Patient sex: M
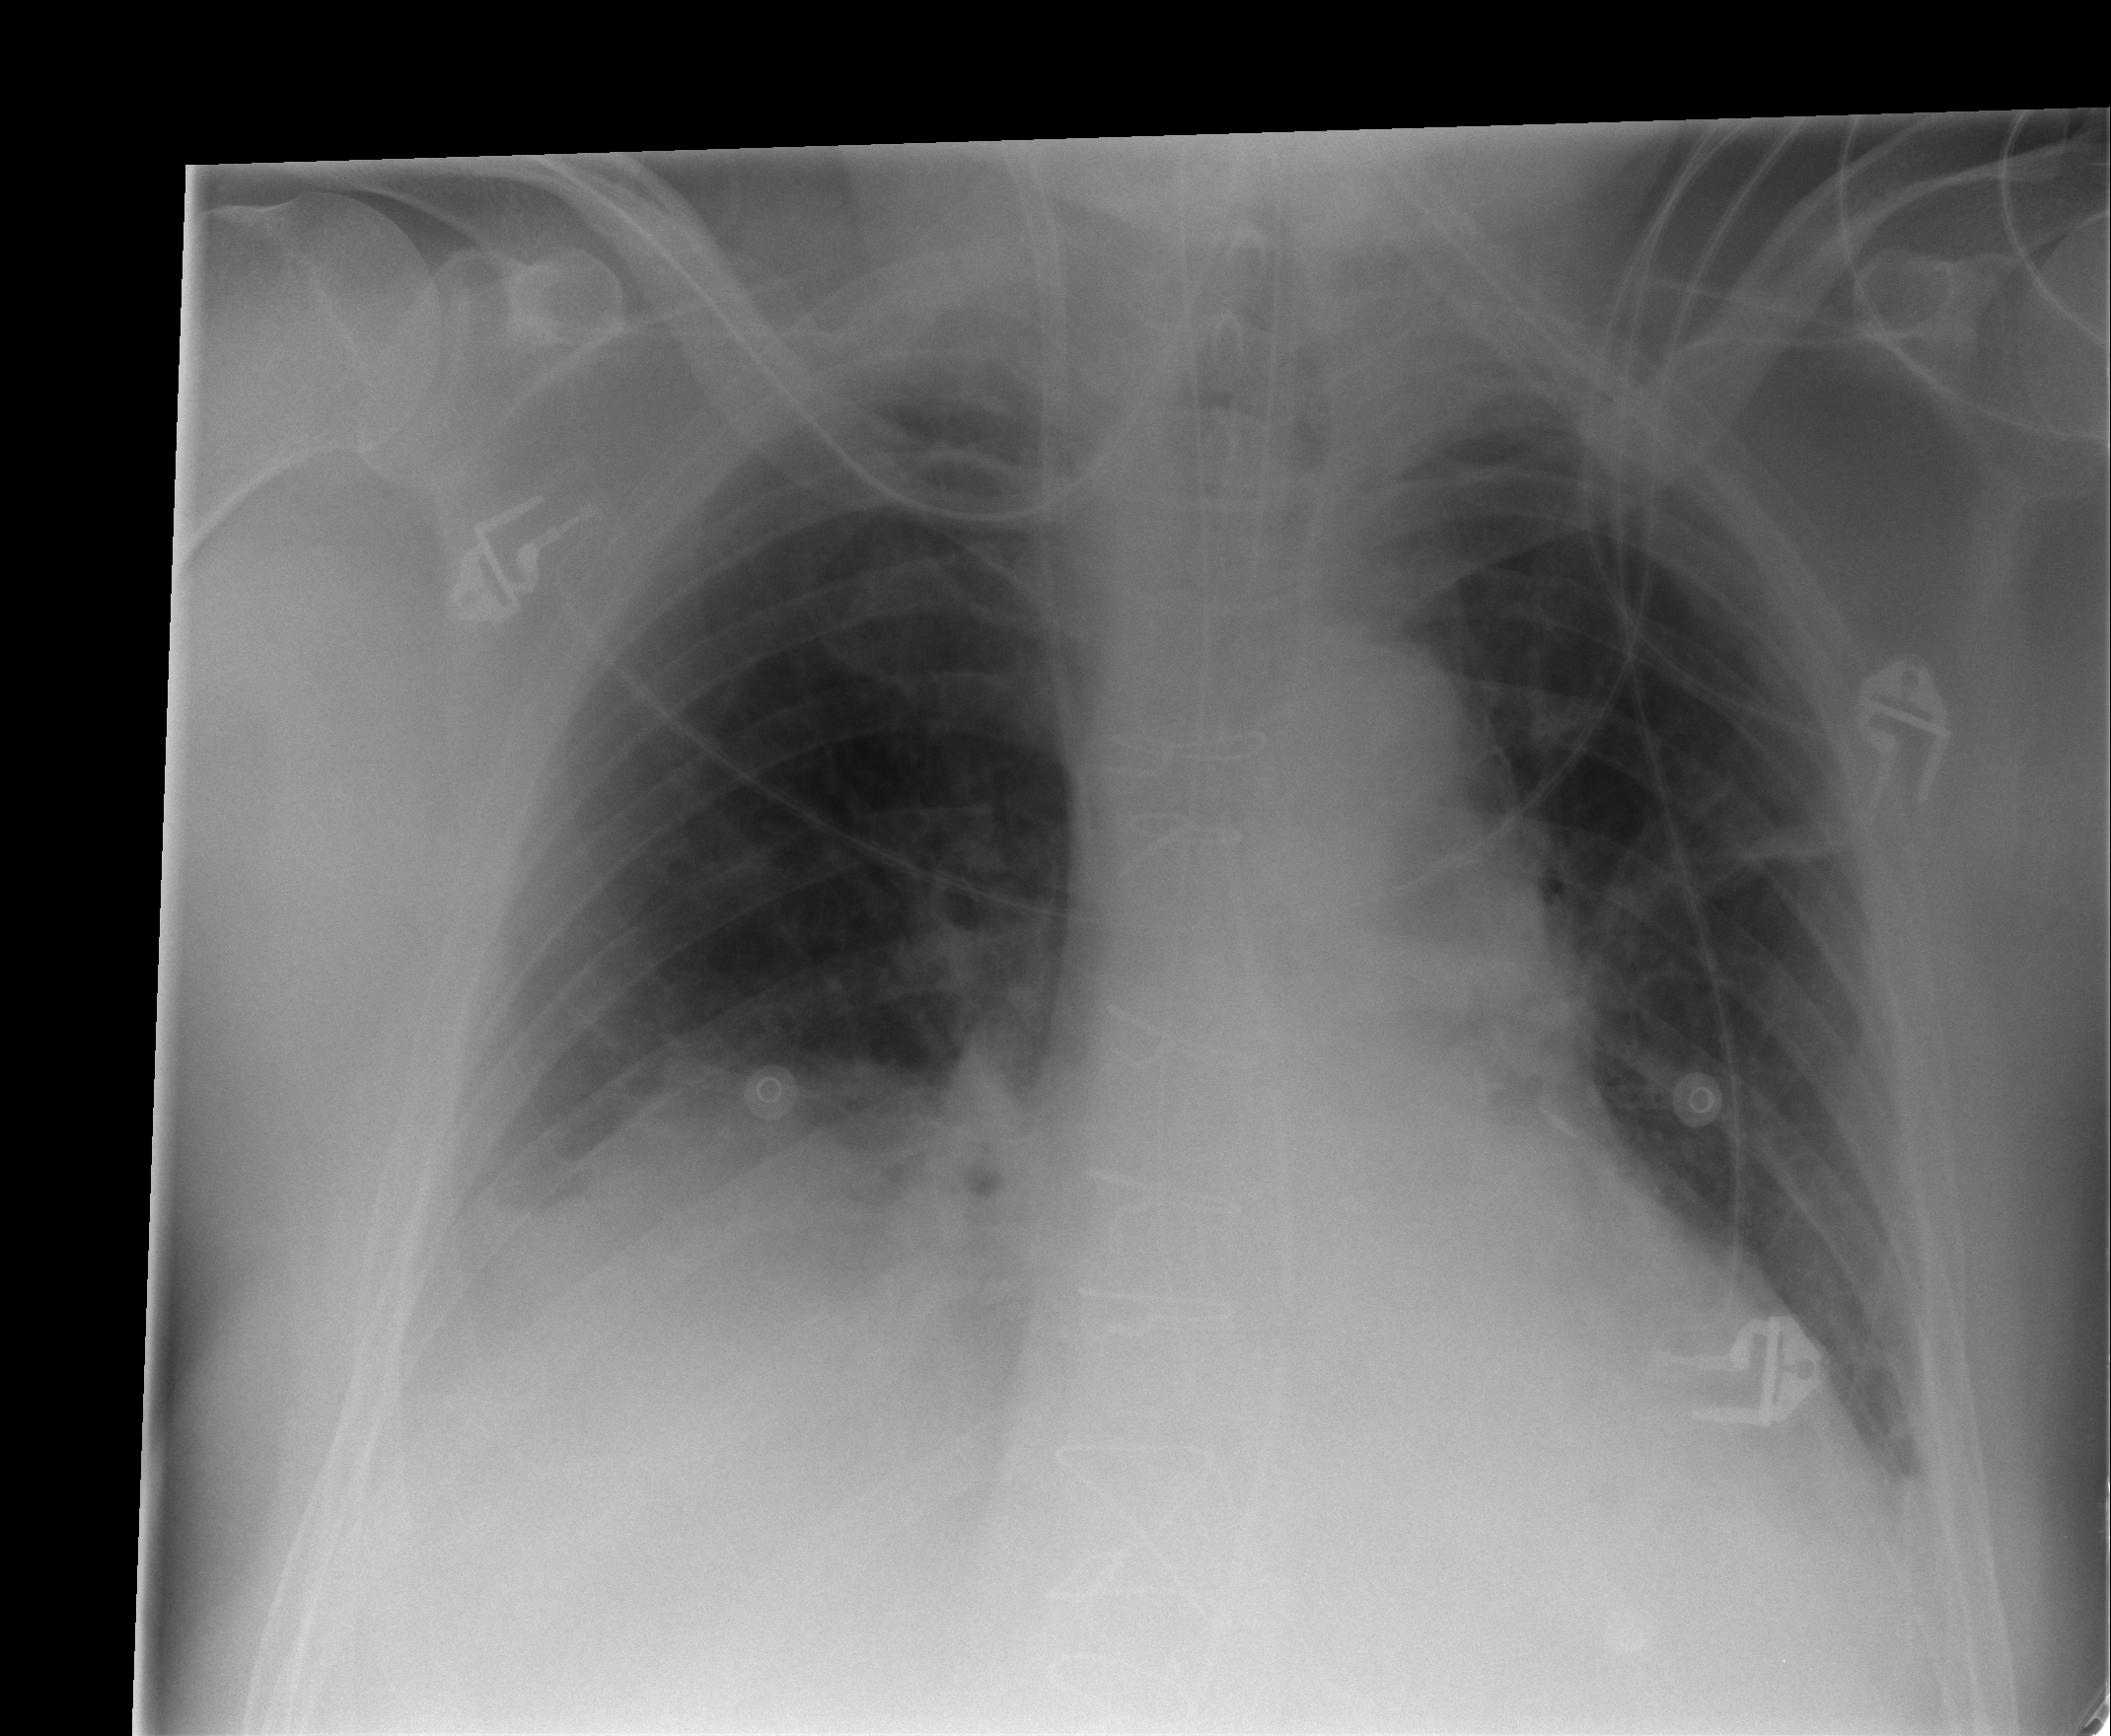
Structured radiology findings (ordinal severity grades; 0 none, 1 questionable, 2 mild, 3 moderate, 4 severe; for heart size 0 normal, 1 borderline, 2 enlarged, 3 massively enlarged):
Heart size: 0
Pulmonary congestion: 2
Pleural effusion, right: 1
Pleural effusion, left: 0
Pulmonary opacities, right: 1
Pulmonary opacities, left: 0
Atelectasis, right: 2
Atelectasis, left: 2